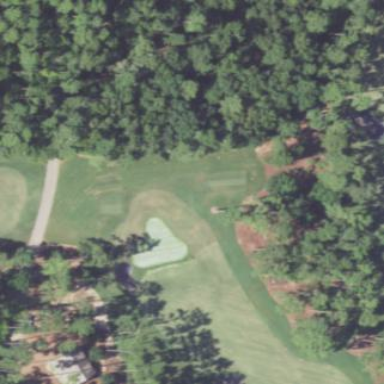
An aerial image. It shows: Rough grassy area used for golf.